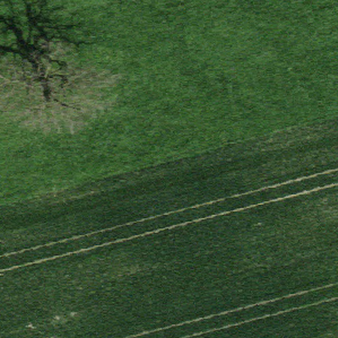
Label: other